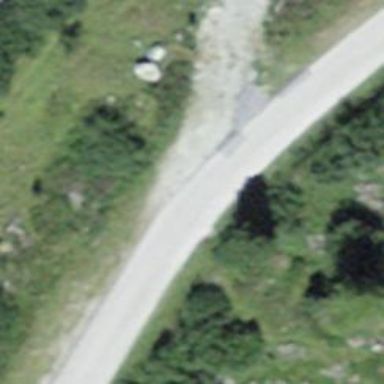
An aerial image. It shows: Tertiary road with asphalt surface.